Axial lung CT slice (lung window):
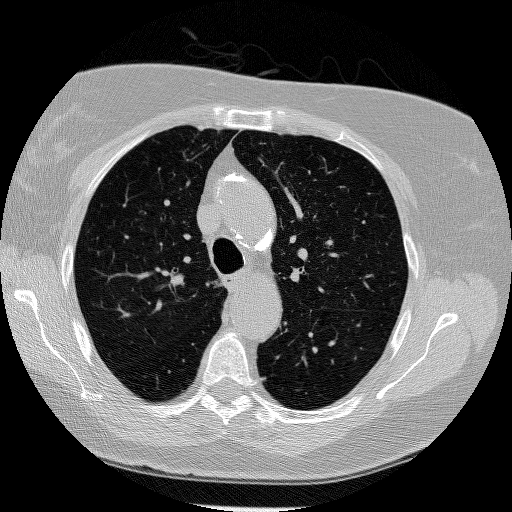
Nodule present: no